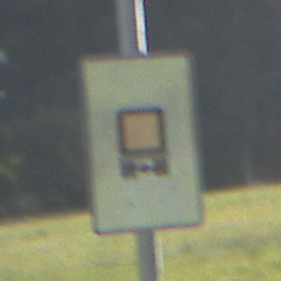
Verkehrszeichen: KennzeichnungspflichtigeFahrzeugeGefaehrlicheGueterOhnePfeilsymbol
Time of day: MorningAfternoon
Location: Outdoor (Nature)
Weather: PartlyCloudy
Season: NotSpecified
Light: Natural